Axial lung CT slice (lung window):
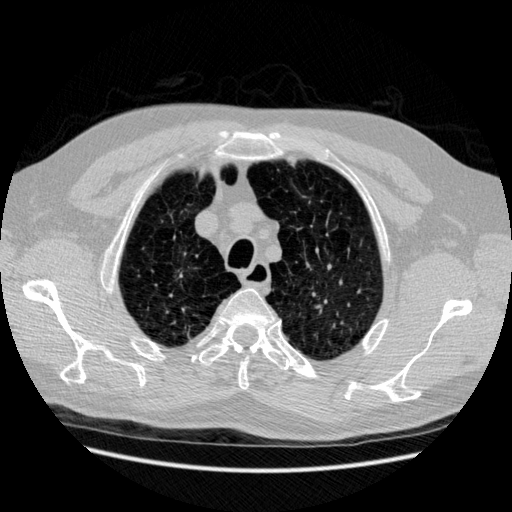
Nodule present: no